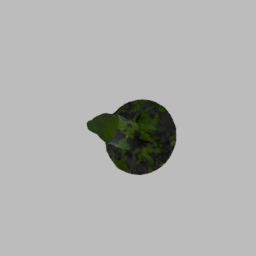
Label: nature